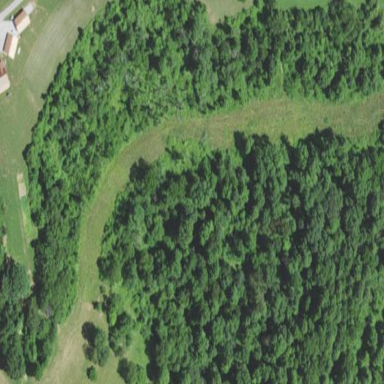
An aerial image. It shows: Serene woodland landscape.